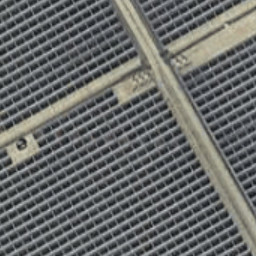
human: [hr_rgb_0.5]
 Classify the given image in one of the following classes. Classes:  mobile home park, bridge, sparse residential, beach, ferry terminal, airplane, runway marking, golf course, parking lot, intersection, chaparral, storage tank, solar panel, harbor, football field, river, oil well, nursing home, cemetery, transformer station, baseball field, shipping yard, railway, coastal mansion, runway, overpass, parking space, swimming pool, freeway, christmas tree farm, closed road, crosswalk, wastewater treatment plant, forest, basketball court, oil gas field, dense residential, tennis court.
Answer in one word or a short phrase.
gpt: solar panel